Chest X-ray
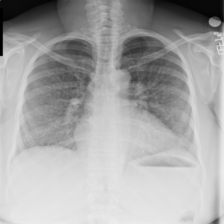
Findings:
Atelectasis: negative
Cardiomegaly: negative
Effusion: negative
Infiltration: negative
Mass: negative
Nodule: negative
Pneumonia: negative
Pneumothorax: negative
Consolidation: negative
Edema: negative
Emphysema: negative
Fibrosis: negative
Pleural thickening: negative
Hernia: negative